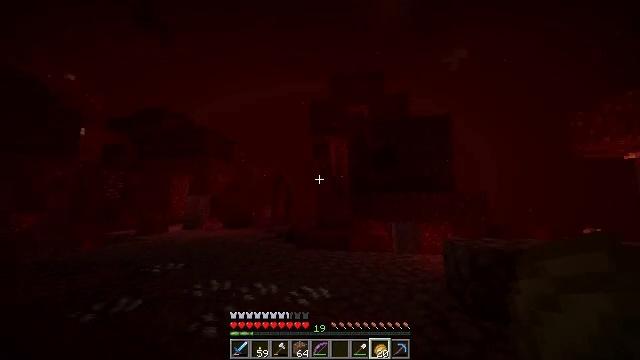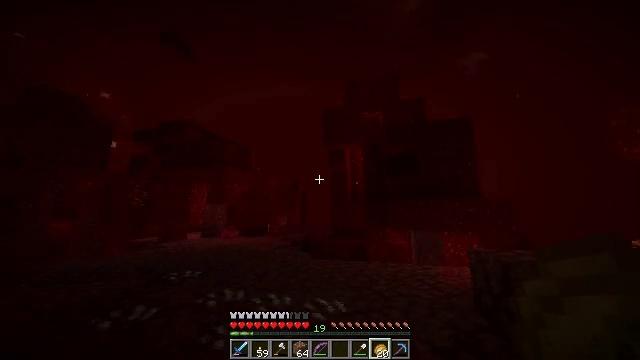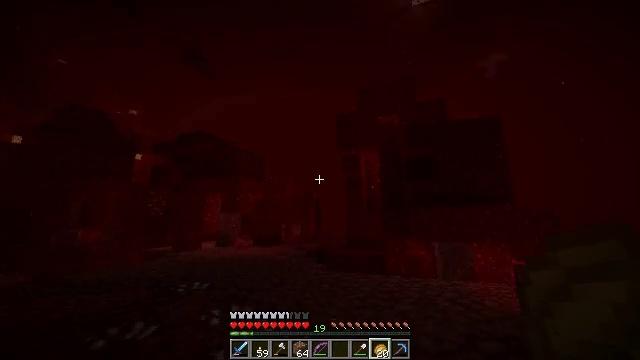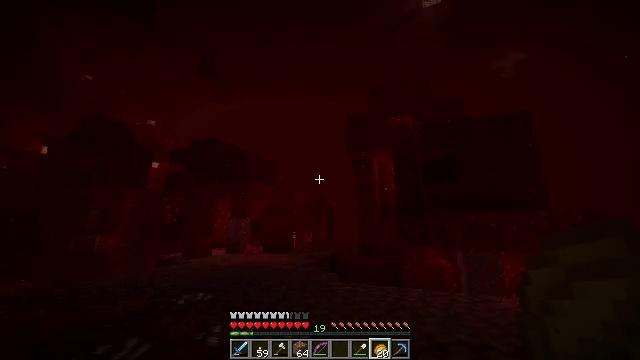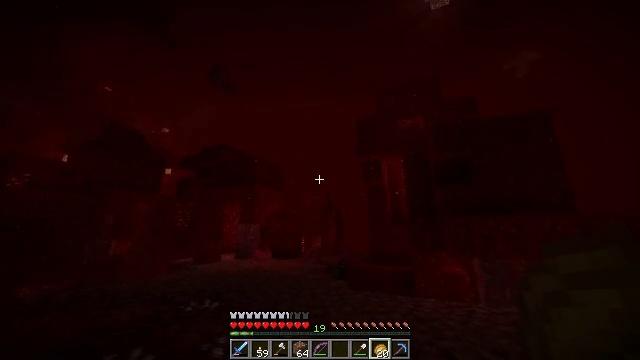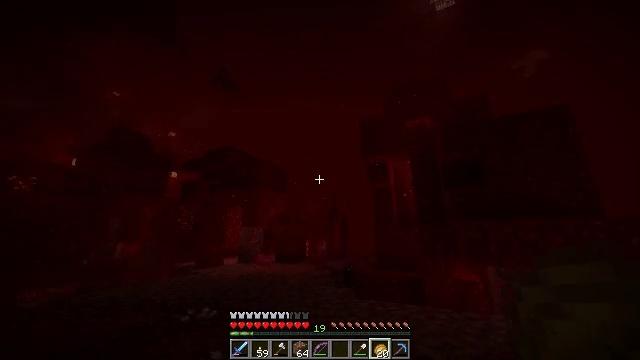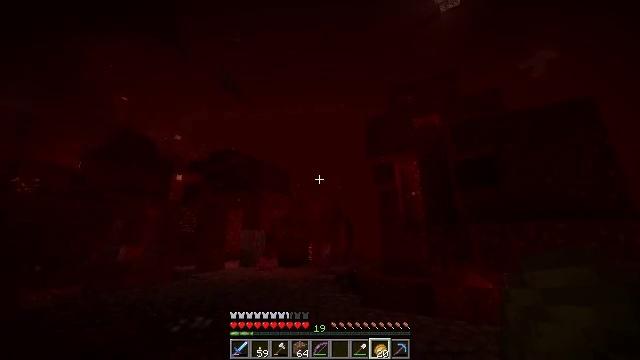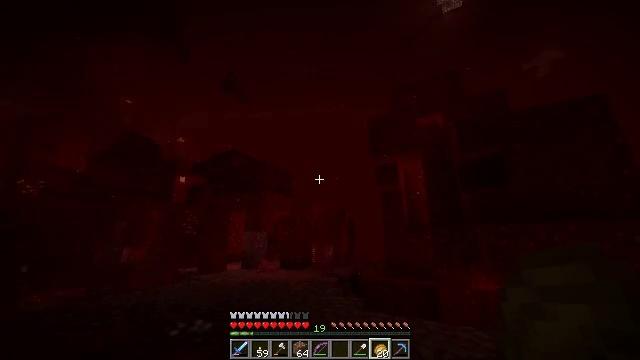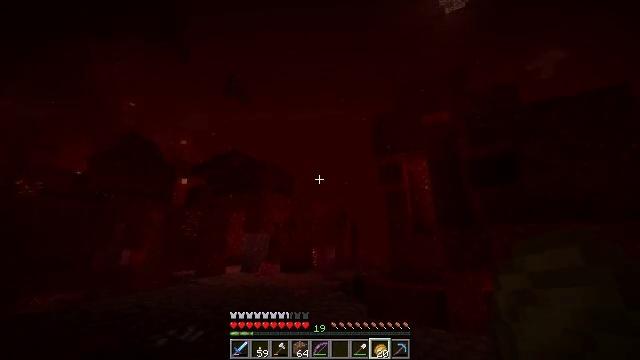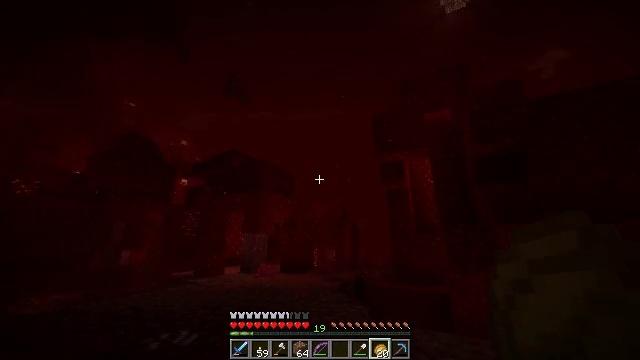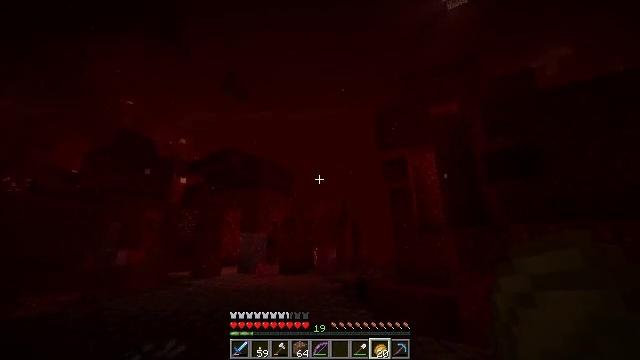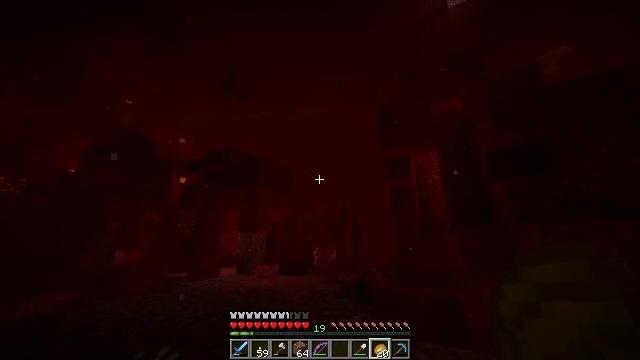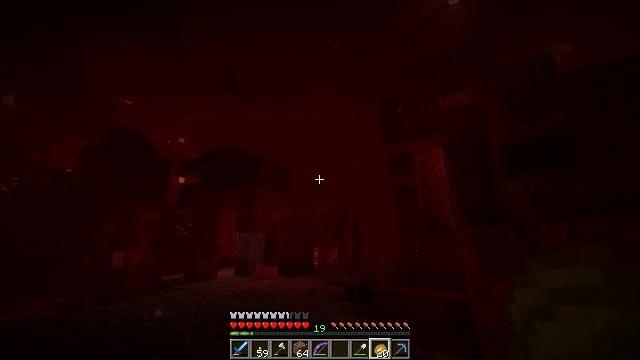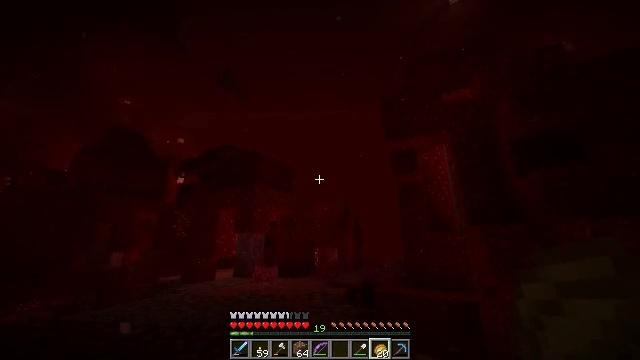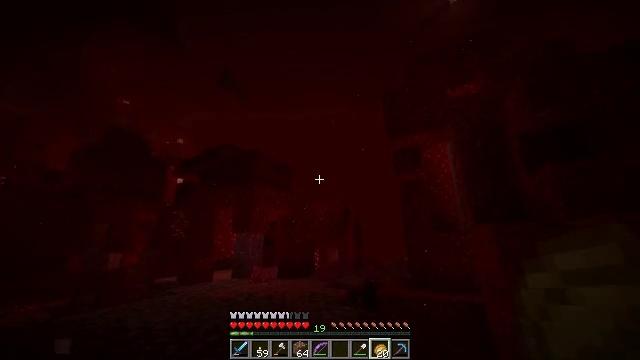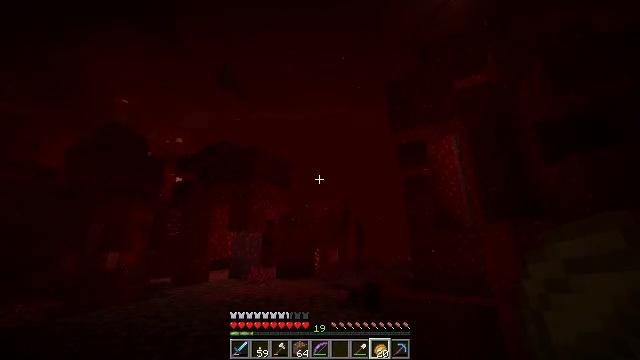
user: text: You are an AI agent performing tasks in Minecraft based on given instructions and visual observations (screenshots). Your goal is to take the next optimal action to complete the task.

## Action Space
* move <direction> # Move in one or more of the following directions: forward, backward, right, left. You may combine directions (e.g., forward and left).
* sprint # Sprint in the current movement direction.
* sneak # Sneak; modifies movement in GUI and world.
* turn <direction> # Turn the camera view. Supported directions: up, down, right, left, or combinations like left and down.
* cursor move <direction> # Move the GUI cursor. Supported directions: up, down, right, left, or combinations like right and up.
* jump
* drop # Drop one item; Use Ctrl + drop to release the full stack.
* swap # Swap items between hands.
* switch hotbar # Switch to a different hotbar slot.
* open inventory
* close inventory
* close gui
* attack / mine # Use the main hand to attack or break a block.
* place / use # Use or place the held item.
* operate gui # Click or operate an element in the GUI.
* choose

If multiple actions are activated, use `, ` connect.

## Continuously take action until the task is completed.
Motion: motion action
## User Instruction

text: Collect crimson roots for crafting.
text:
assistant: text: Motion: move forward, turn left and up
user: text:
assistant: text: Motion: move forward, turn left and up
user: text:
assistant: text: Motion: move forward, turn left and up
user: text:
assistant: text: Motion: move forward, turn left and up
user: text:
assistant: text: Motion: move forward, turn left
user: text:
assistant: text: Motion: move forward, turn left
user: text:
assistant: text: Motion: move forward
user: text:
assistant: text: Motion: move forward
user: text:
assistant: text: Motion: move forward
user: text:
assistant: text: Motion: move forward
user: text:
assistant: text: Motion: move forward
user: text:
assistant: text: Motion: move forward
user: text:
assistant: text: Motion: move forward
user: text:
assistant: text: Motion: move forward
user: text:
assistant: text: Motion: move forward
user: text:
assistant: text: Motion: move forward
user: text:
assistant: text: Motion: move forward
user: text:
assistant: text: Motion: move forward
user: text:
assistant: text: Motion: move forward
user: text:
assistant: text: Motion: move forward, turn left and up
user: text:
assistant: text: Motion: turn left and up
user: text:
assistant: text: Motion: turn left and up
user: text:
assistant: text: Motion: turn left and up
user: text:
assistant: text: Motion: no_op
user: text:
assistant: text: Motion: no_op
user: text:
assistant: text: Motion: no_op
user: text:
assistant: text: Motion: no_op
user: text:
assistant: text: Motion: no_op
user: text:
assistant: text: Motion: no_op
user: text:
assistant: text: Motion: no_op